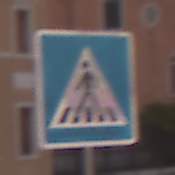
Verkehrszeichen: FussgaengerueberwegRechts
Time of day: SunriseSunset
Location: Outdoor (Urban)
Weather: Clear
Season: NotSpecified
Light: Natural